Question: Is there any reason this doesn't work? / Any way to make it work? (without defining another choice set)
'''
class Foo(models.Model):
BAR_CHOICES = ((str(x), str(x)) for x in range(5))
bar = models.CharField(max_length = 1, choices = BAR_CHOICES)
barbar = models.CharField(max_length = 1, choices = BAR_CHOICES)
class FooForm(forms.ModelForm):
class Meta:
model = Foo
class FooAdmin(admin.ModelAdmin):
pass
admin.site.register(Foo, FooAdmin)
'''
Then if you go to the 'admin' page or make a 'ModelForm', the choices only show up for the first field
Like so:
'''
>> foo_form = FooForm()
>> print foo_form
<tr><th><label for="id_bar">Bar:</label></th><td><select name="bar" id="id_bar">
<option value="" selected="selected">---------</option>
<option value="0">0</option>
<option value="1">1</option>
<option value="2">2</option>
<option value="3">3</option>
<option value="4">4</option>
</select></td></tr>
<tr><th><label for="id_barbar">Barbar:</label></th><td><select name="barbar" id="id_barbar">
<option value="" selected="selected">---------</option>
</select></td></tr>
'''

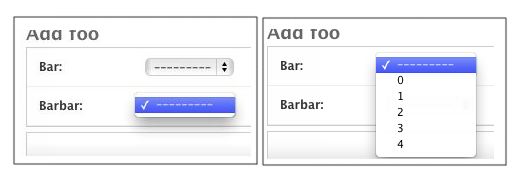
Answer: You've defined 'Foo.BAR_CHOICES' via a genex. Use a LC instead so that it can be iterated over multiple times.